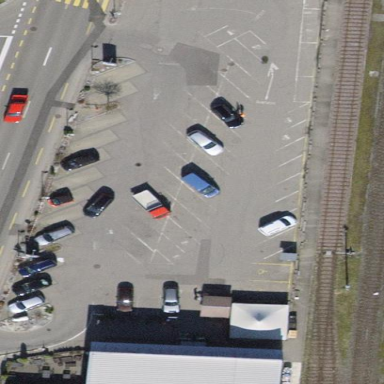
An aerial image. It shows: Parking area with surface.